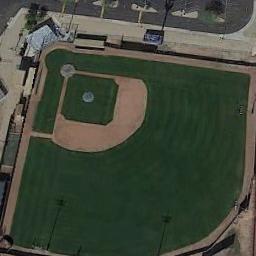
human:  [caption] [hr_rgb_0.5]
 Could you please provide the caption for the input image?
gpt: There is a baseball diamond in the grass along the roads with many houses .

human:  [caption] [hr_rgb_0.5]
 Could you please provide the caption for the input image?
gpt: There are two basketball courts and a baseball field in this image .

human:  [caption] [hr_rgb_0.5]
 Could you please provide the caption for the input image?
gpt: A house is next to the baseball diamond .

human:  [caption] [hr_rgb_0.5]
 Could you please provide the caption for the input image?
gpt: A baseball diamond on the lawn while some roads and two houses beside .

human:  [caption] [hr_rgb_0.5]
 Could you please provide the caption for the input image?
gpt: A baseball diamond is next to a road .